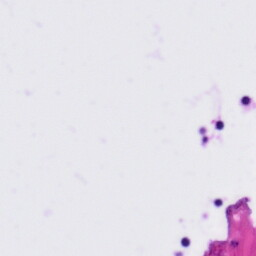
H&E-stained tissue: Tonsil